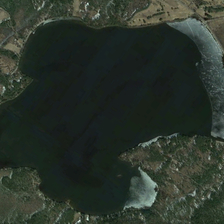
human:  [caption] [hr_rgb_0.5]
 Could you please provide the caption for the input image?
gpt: many green trees are around an irregular dark green pond .

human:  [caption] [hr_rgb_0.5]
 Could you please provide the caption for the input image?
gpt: many green trees are around an irregular dark green pond .

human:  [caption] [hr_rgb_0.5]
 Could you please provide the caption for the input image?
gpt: many green trees are around an irregular dark green pond .

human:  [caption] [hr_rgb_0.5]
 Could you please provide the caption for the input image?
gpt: many green trees are around an irregular dark green pond .

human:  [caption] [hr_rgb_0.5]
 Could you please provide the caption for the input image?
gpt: many green trees are around an irregular dark green pond .